Question: I am having a touch UI component for which I am creating a dialog in AEM 6. I have a requirement to create 2 radio buttons in the touch dialog and if either one of them are selected, the corresponding value of the selected radio button should be displayed. however, I am not understanding how to create the radio button options. I have implemented the same in classic dialog where the xtype=selection and type=radiogroup is used, but I do not understand how to create it in touch dialog
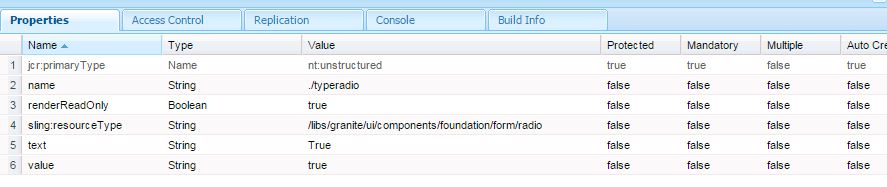
Answer: You can use <URL> . To create a give all radio buttons the . The resourceType of Radio input is '/libs/granite/ui/components/foundation/form/radio'.
Sample Json of the Nodes :
'''
"hideinnav": {
"jcr:primaryType": "nt:unstructured",
"name": "./hideInNav",
"text": "Hide in Navigation",
"value": "true",
"cq-msm-lockable": "hideInNav",
"sling:resourceType": "/libs/granite/ui/components/foundation/form/radio",
"renderReadOnly": true
},
"showinNav": {
"jcr:primaryType": "nt:unstructured",
"name": "./hideInNav",
"text": "Show in Navigation",
"value": "false",
"cq-msm-lockable": "hideInNav",
"sling:resourceType": "/libs/granite/ui/components/foundation/form/radio",
"renderReadOnly": true
}
'''
Unlike the Classic UI Selection widget where the buttons are set under options node , radio buttons are independent and can be directly used in containers.